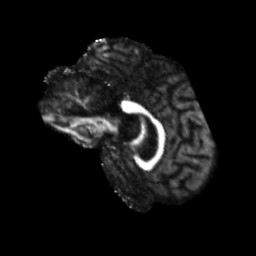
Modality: FA
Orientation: sagittal
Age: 60
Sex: male
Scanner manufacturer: siemens
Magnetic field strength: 3 T
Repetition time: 5.47 s
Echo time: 0.0854 s